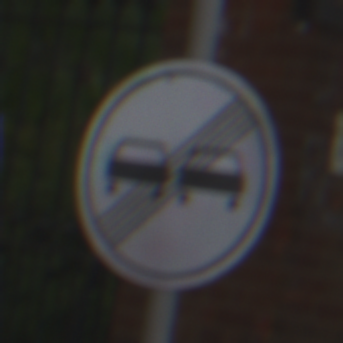
Verkehrszeichen: EndeUeberholverbot
Umgebung: Outdoor, Urban
Tageszeit: MorningAfternoon
Wetter: Overcast
Licht: Natural
Jahreszeit: NotSpecified
Kontrast: LowContrast